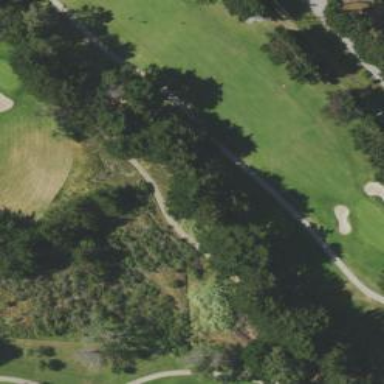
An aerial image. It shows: Grassy area designated as golf tee.